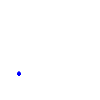
Particle: kaon